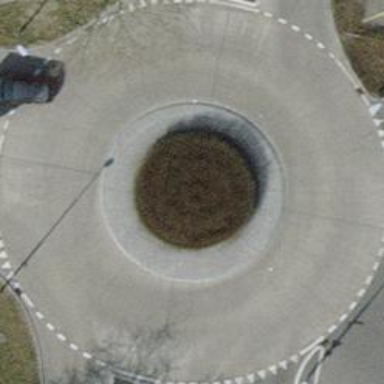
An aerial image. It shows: Asphalt road in residential area leading to roundabout.